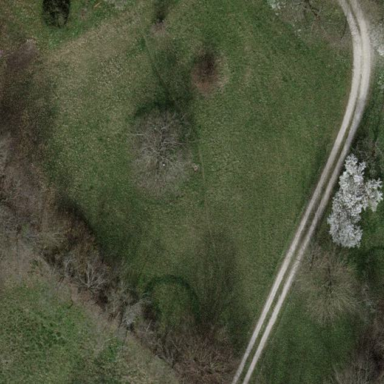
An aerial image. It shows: Park.